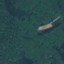
Land use / land cover: Forest